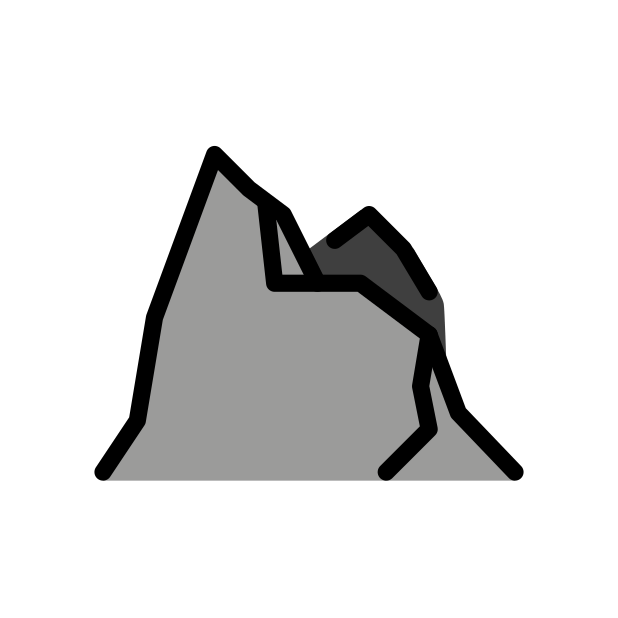
mountain